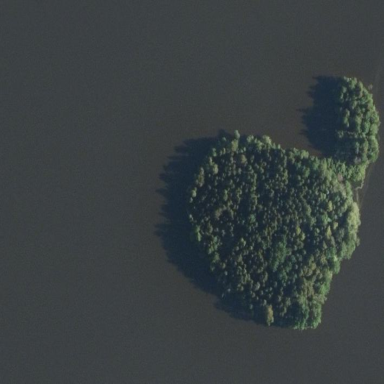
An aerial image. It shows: Islet surrounded by woodland.